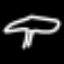
Label: mushroom